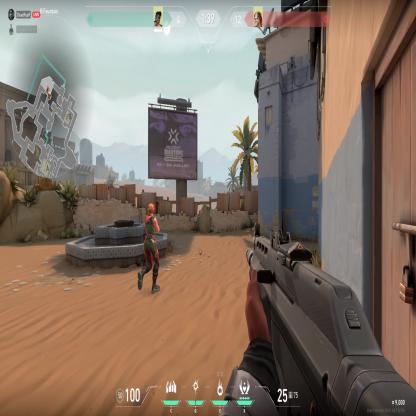
Label: enemy